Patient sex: F
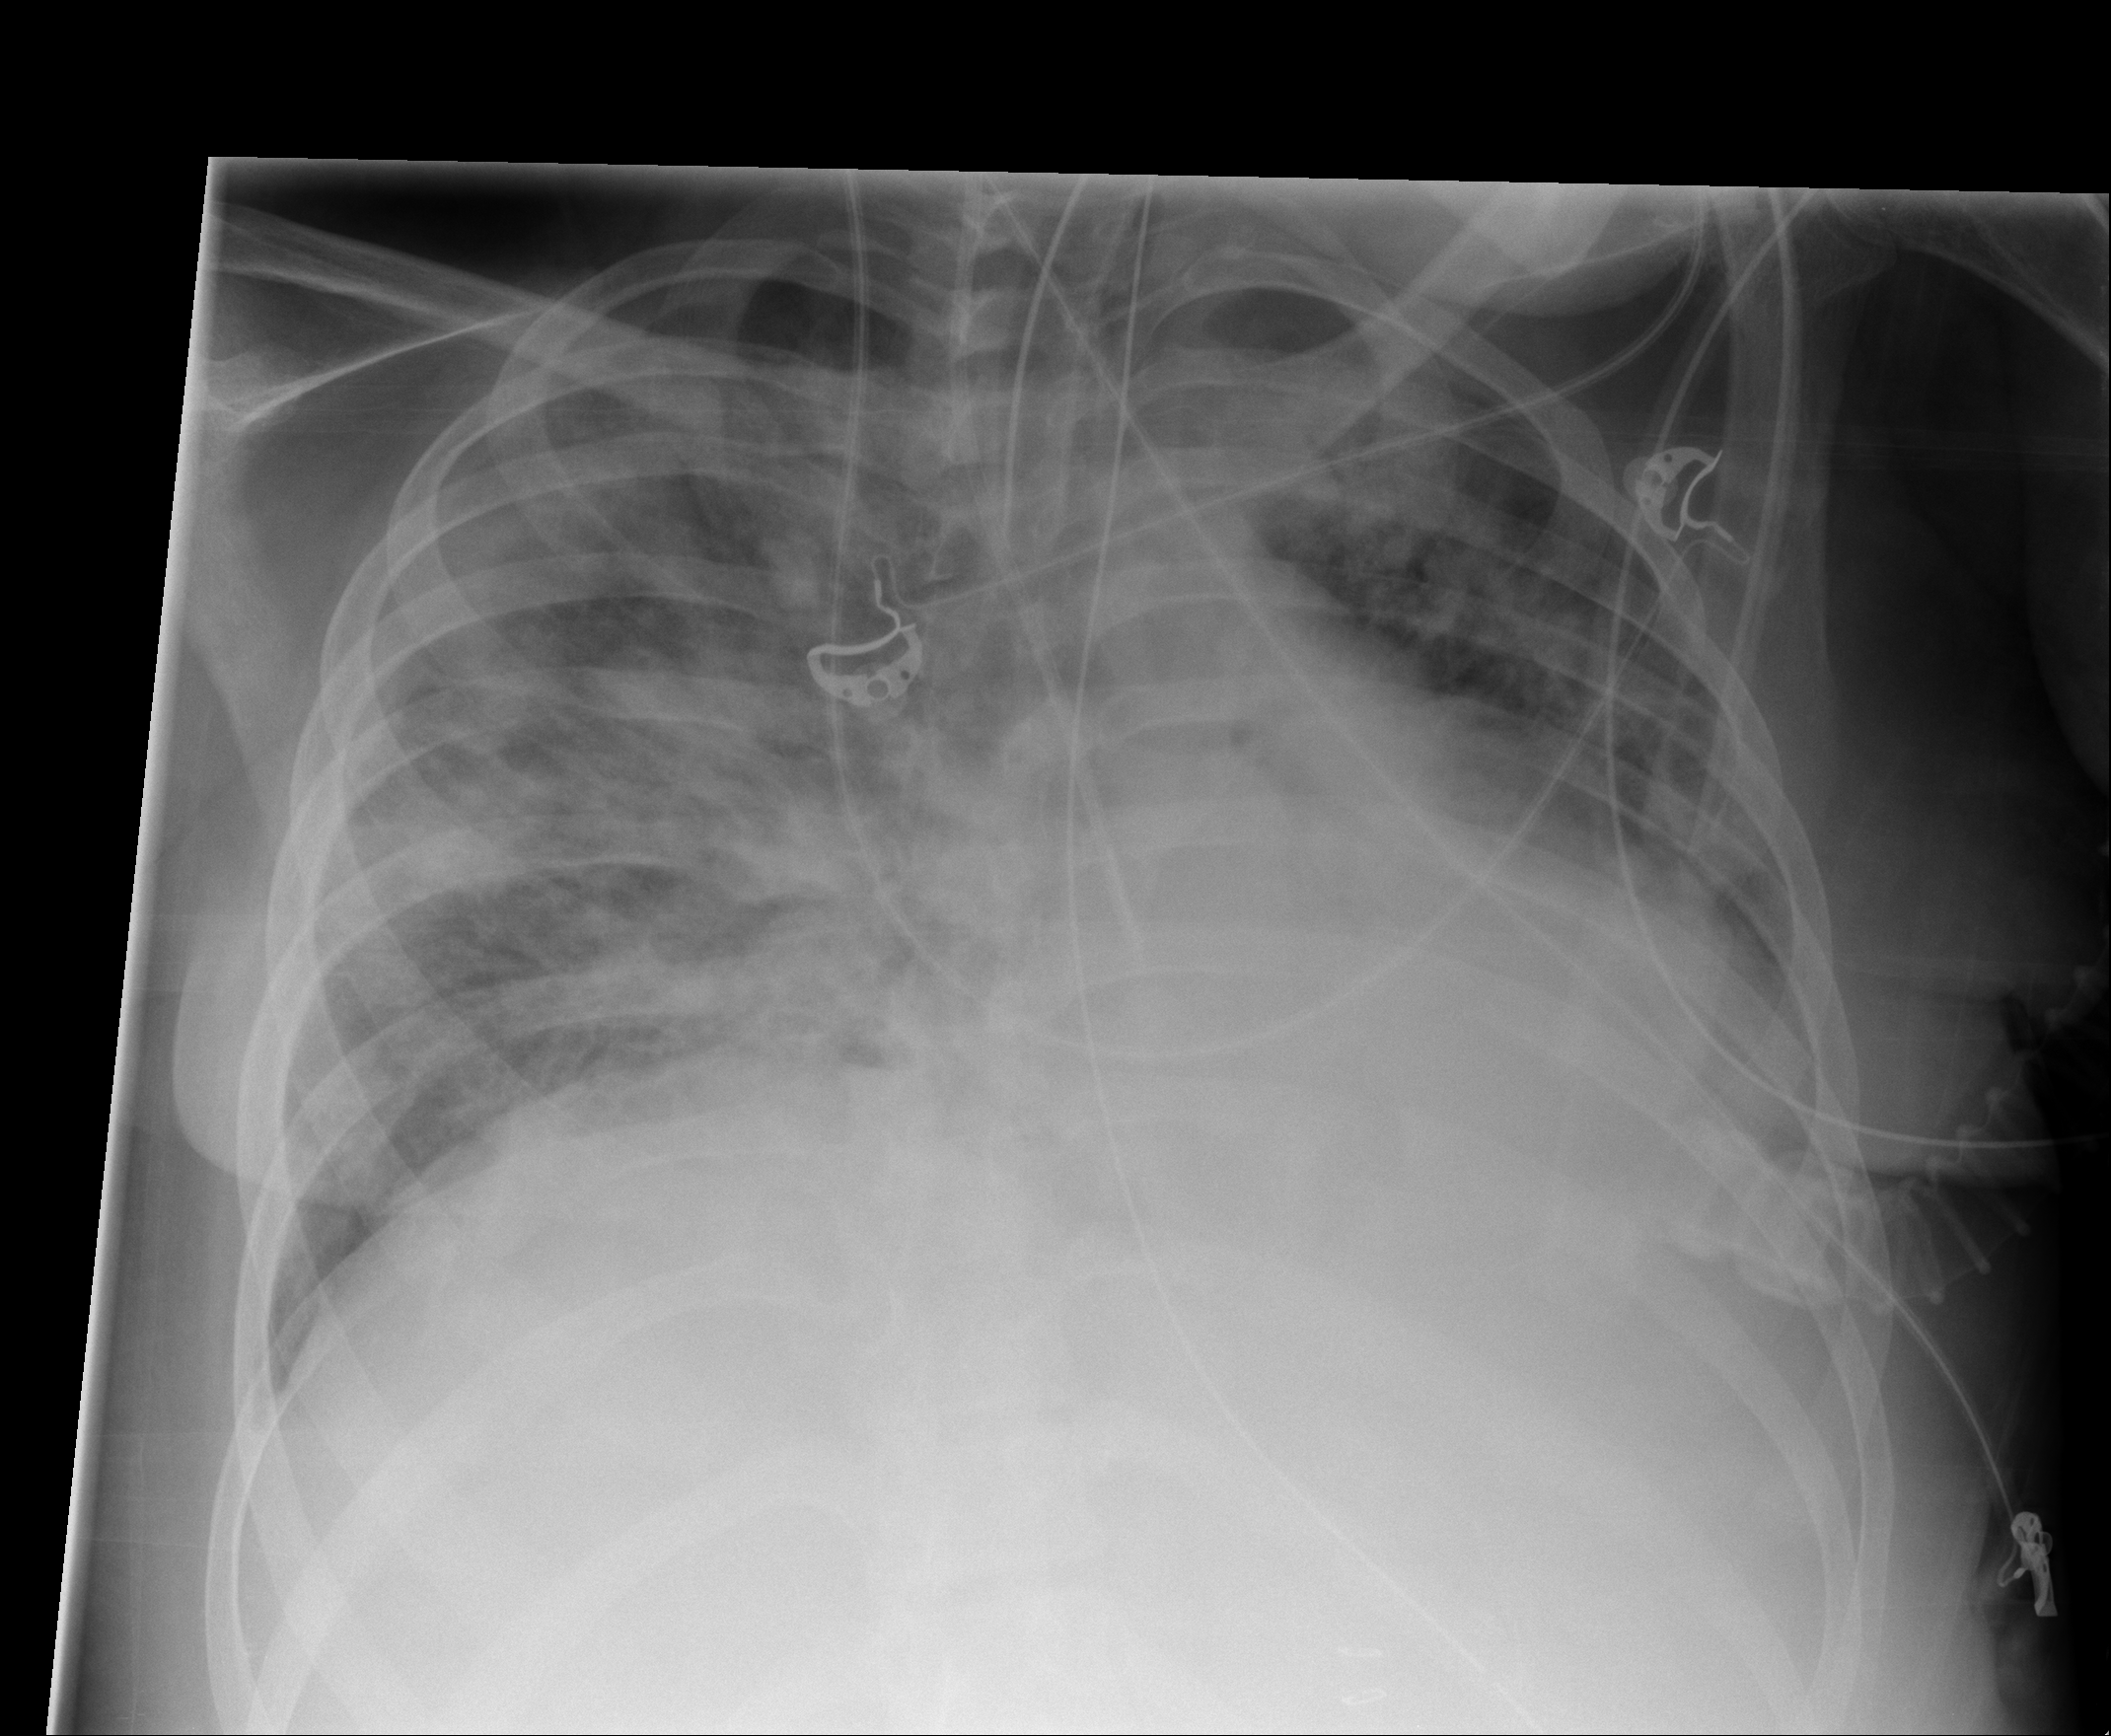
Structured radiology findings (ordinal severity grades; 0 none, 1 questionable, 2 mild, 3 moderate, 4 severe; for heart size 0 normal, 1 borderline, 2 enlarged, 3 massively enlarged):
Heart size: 2
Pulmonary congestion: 2
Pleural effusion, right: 2
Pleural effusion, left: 2
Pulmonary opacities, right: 3
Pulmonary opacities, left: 2
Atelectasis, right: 2
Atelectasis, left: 2